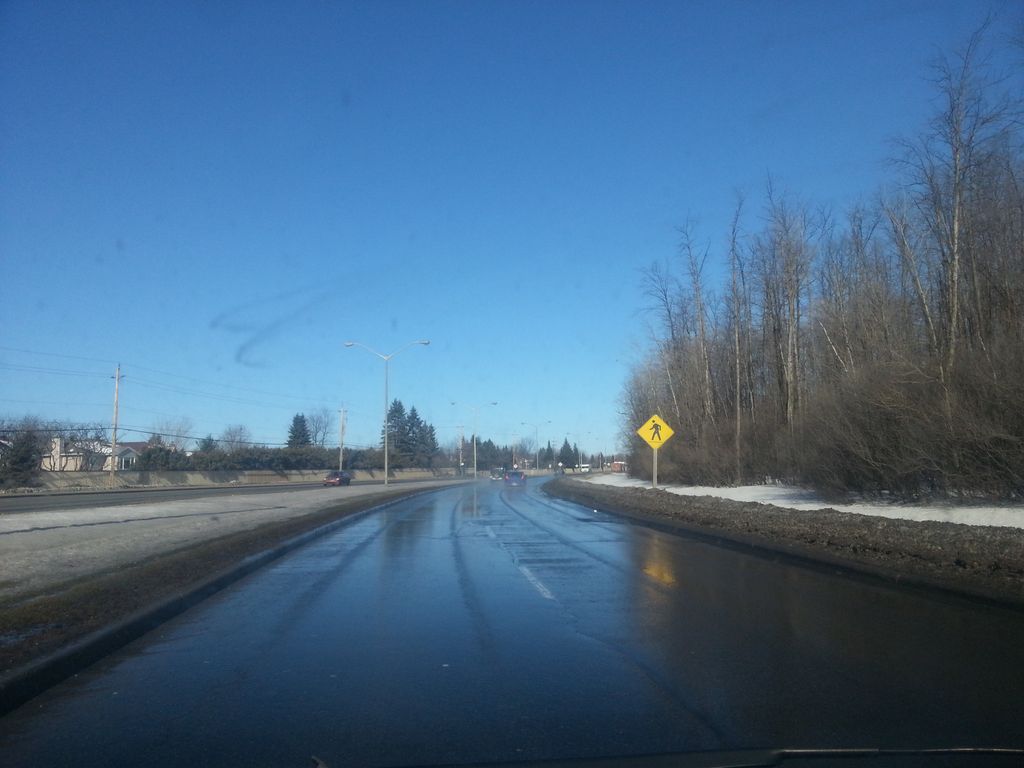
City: ottawa-gatineau